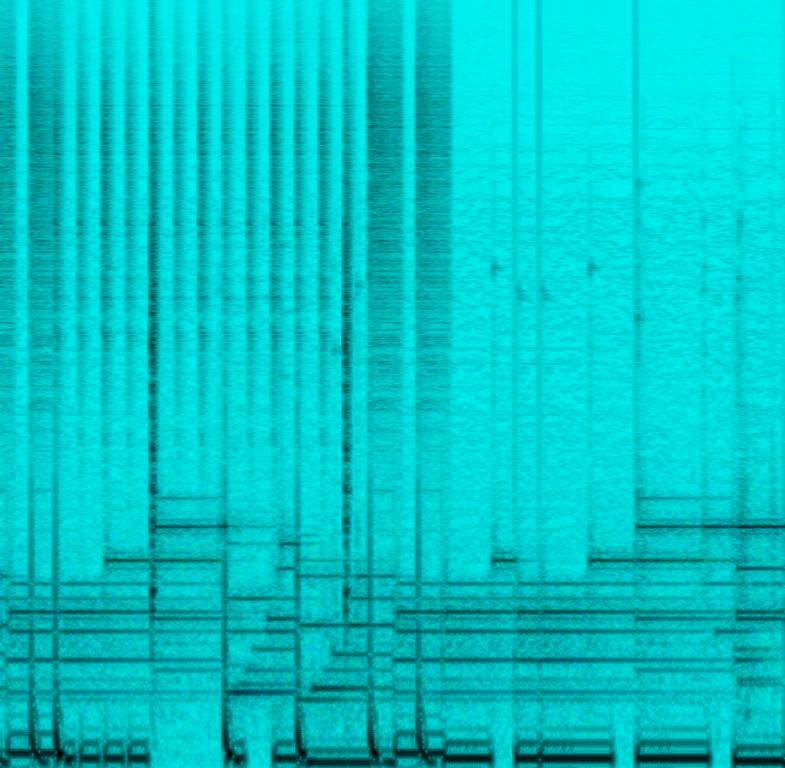
This music is an Electronic music instrumental. The tempo is medium with synthesiser arrangements , electronic xylophone harmony and digital drum beats. The music is soothing, punchy, groovy, hypnotic and engaging. This music is Synth Pop.